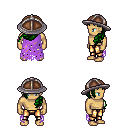
a pixel art fantasy rpg character, male body template, human, tanned skin, maroon tattered cape, gold greaves, green left-swept hairstyle, chain helm, four views (front, back, left, right), 2x2 character sprite sheet, small pixel art, hard edges, no anti-aliasing